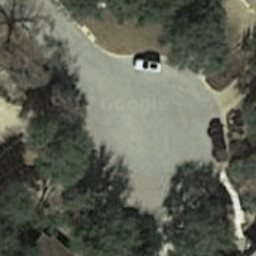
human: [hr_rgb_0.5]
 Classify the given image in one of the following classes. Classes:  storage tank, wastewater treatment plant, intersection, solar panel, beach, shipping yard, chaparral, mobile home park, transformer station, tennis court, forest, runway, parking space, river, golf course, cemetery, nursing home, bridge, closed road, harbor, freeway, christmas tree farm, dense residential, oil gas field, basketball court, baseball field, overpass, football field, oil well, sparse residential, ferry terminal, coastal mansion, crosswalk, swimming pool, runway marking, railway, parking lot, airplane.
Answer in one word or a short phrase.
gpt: closed road